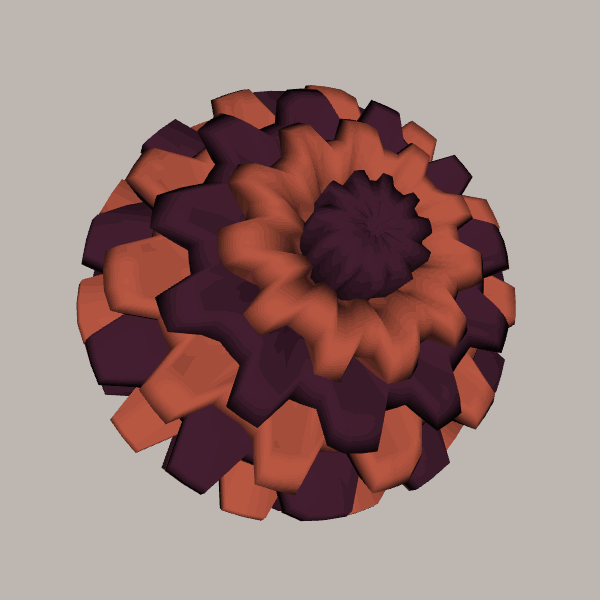
Background: light